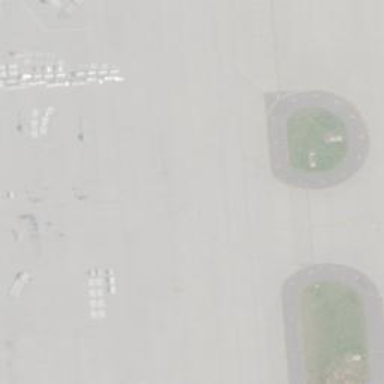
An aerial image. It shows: View of taxiway at the airport.